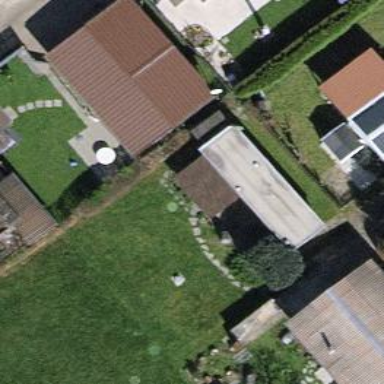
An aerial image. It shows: Static caravan.